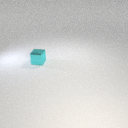
small cyan metal cube